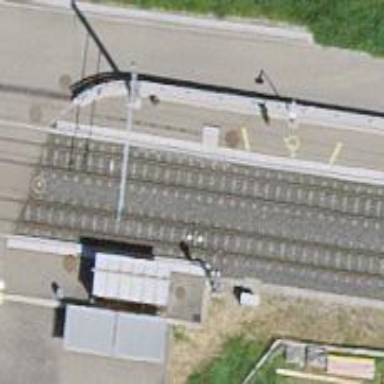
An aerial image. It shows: Tram stop with public transport stop position for trams.